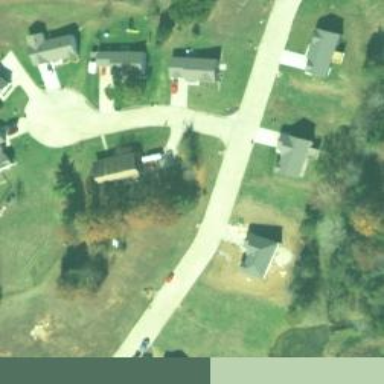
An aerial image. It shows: Residential road.